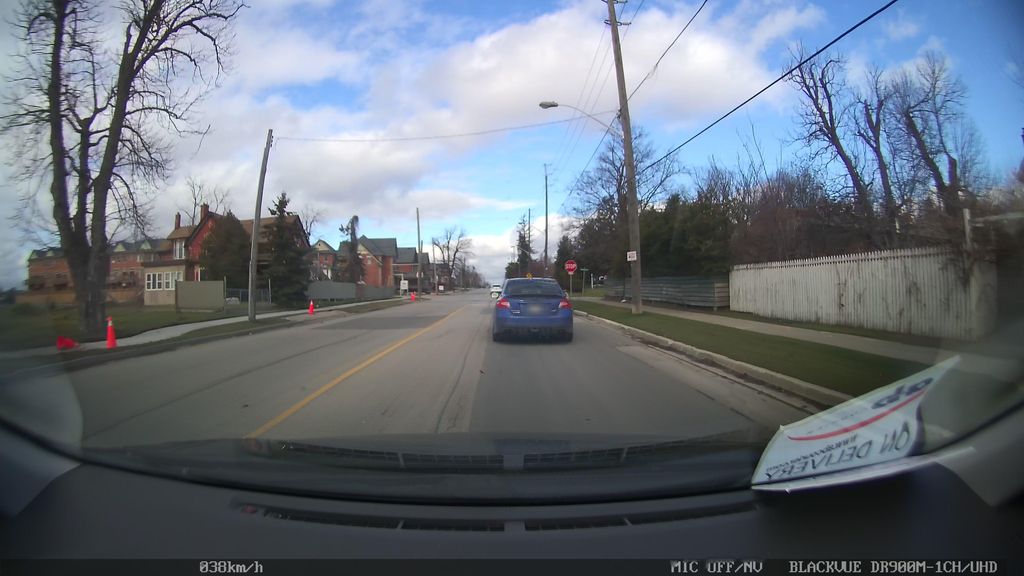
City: toronto